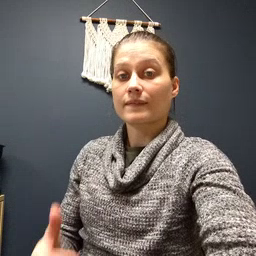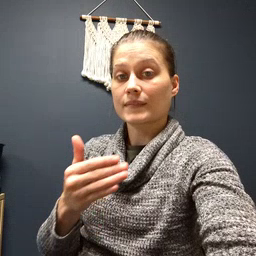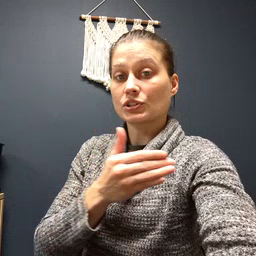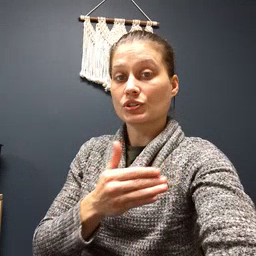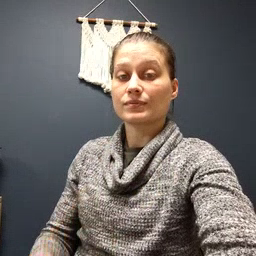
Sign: fish